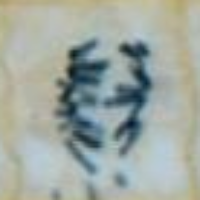
Label: anaphase